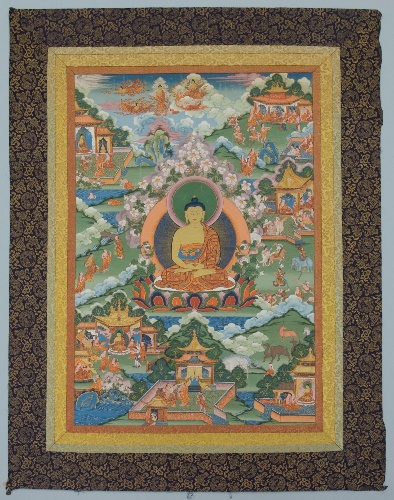
Date: 19th century
Object type: Tangka
Classification: Paintings
Medium: Distemper on cloth
Culture: Tibet
Dimensions: 39 x 29 in. (99.1 x 73.7 cm)
Department: Asian Art
Credit line: Purchase, Mrs. W. Murray Crane Gift Fund,1971
Accession year: 1971
Repository: Metropolitan Museum of Art, New York, NY
Tags: Camels|Elephants|Horses|Monks|Buddhism|Buddha